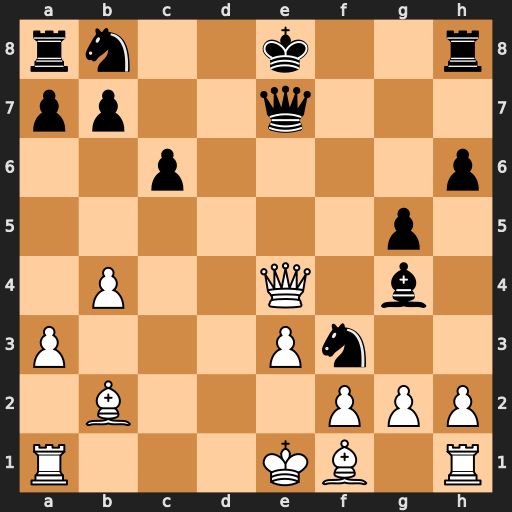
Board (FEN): rn2k2r/pp2q3/2p4p/6p1/1P2Q1b1/P3Pn2/1B3PPP/R3KB1R
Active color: w
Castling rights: KQkq
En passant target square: -
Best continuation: gxf3 Qxe4 fxe4